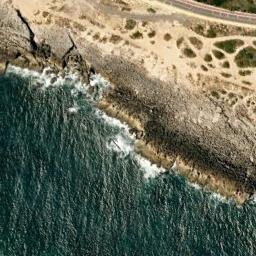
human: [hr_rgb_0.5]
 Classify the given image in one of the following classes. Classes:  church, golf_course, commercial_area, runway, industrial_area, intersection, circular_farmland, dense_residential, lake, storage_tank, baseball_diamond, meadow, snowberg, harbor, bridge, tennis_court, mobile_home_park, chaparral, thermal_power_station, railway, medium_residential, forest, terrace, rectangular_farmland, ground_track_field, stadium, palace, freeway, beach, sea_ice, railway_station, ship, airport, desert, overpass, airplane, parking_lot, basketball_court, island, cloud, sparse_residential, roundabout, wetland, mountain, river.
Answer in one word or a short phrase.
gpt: beach